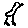
Label: bird